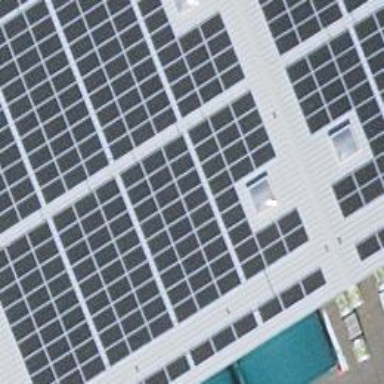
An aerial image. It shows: Solar power generator with photovoltaic panels.